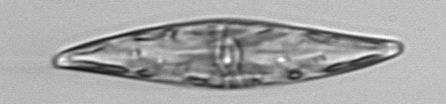
Label: Pleurosigma